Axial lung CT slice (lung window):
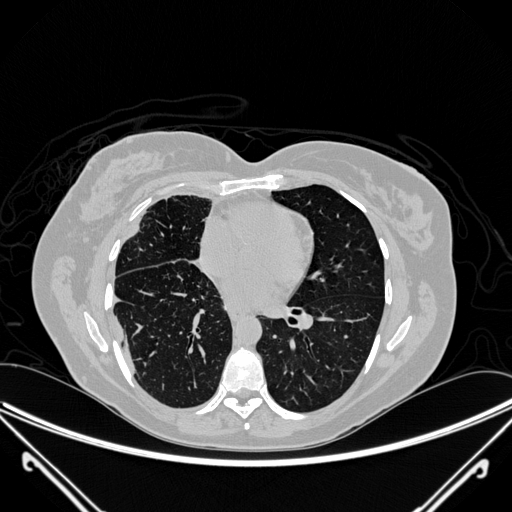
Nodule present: no